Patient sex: F
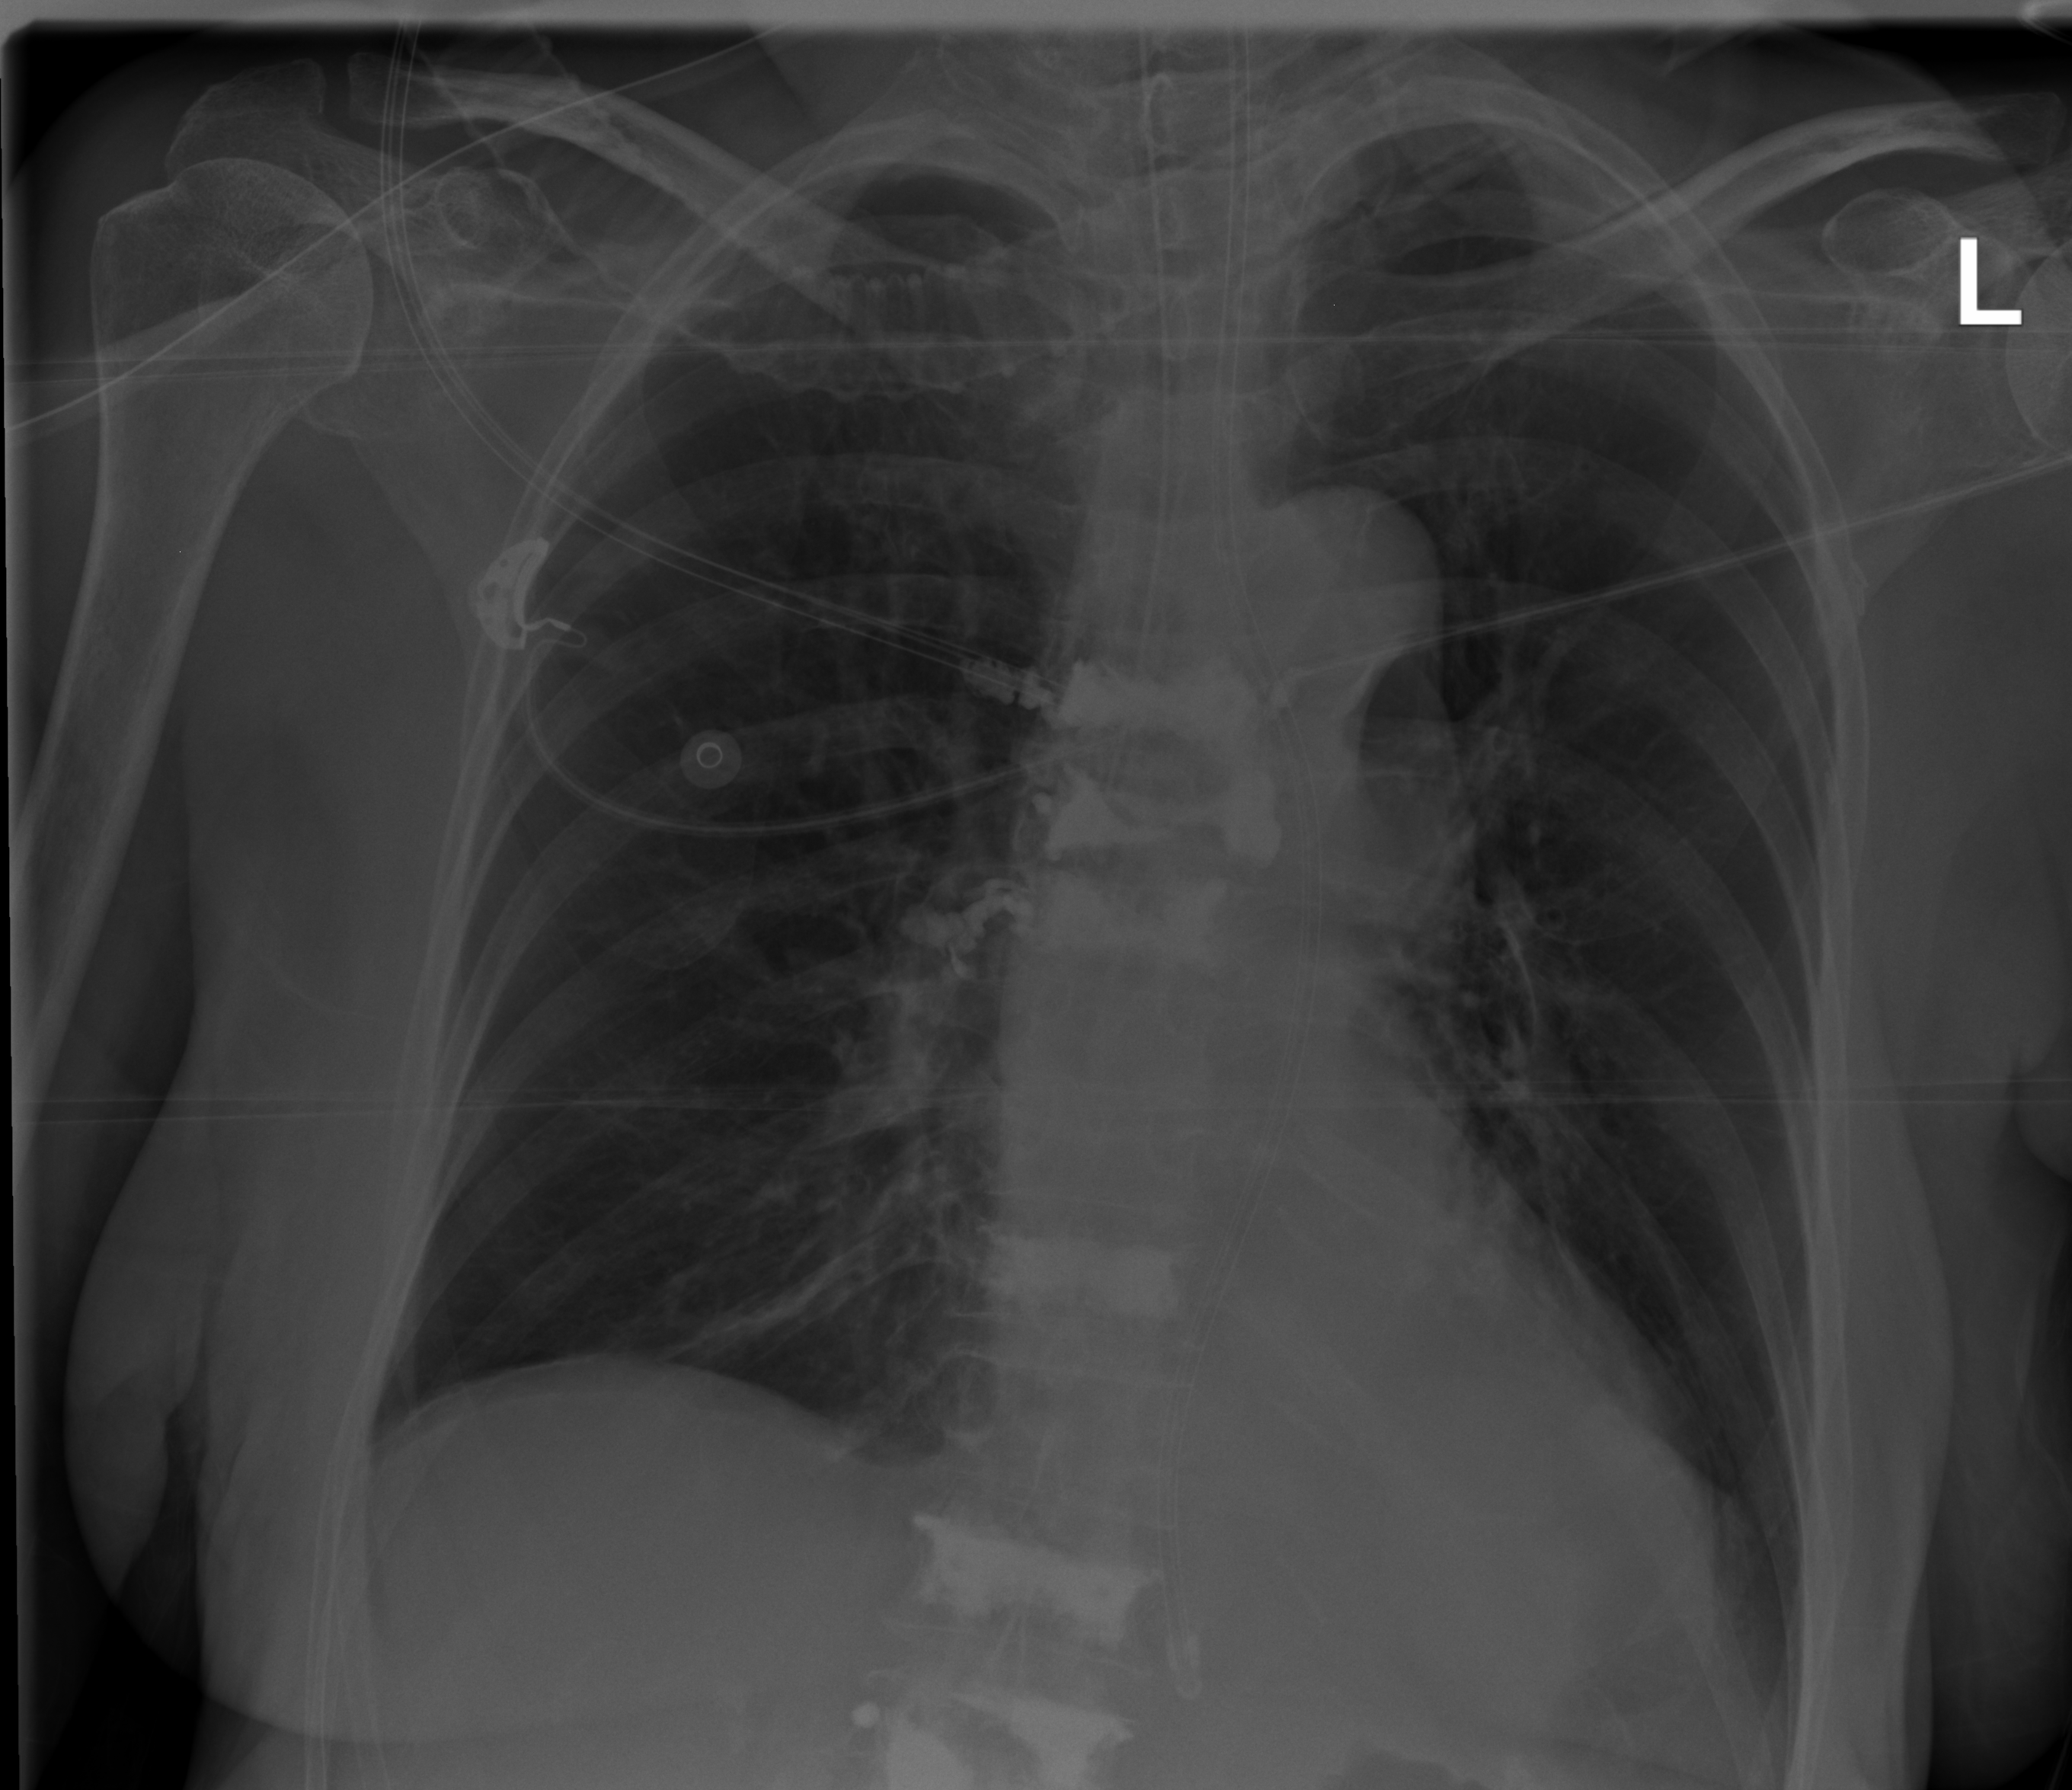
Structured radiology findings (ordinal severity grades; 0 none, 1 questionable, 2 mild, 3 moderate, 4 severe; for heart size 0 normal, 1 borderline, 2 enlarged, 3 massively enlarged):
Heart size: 0
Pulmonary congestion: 0
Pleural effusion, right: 0
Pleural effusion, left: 0
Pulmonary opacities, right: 0
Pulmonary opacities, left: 0
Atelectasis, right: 2
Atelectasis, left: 2